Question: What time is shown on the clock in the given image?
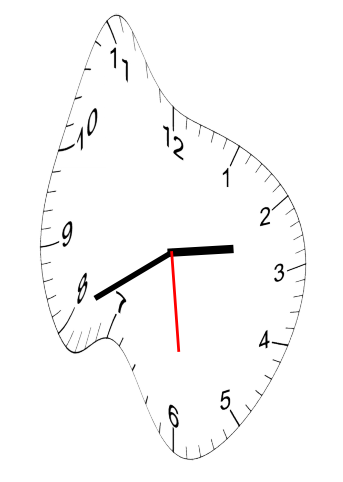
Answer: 02:40:29